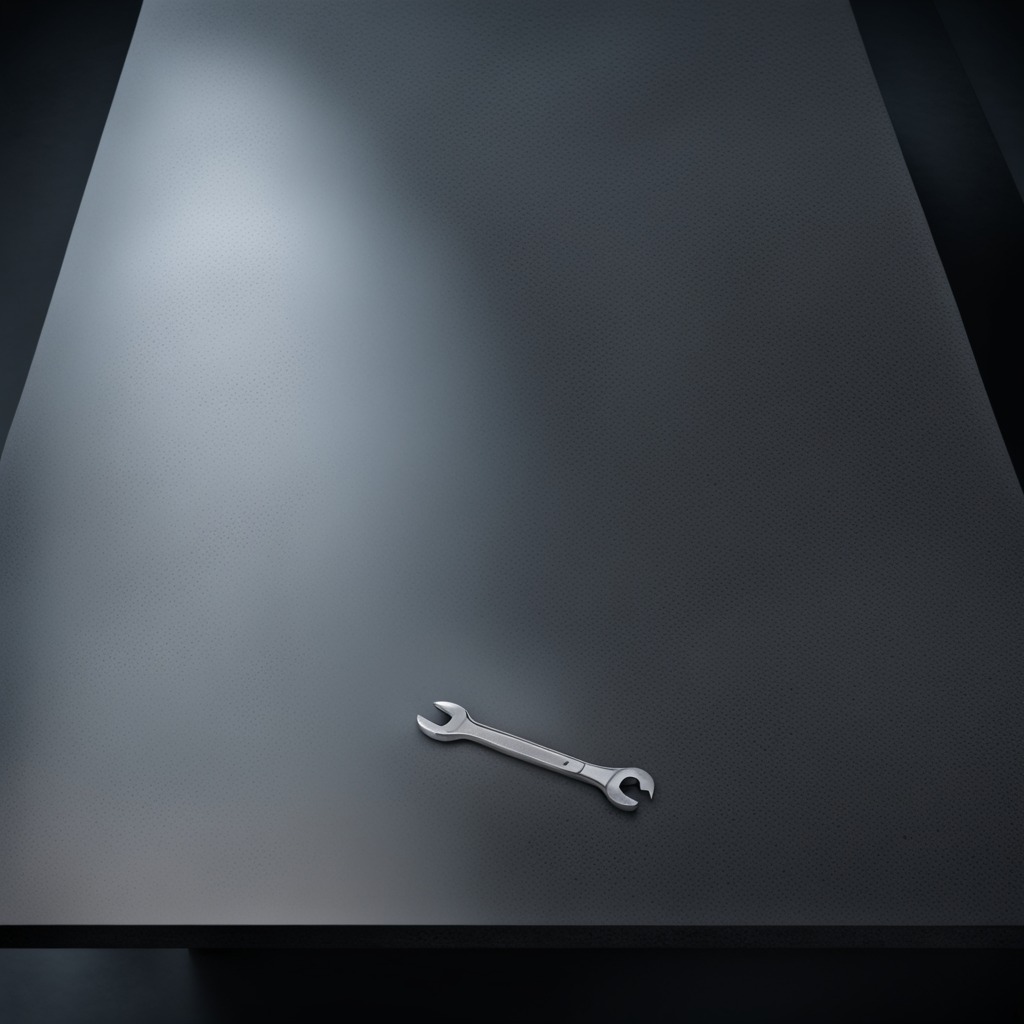
A wrench is lying on a clean granite table inside a workshop at night dim ambient light soft shadows worn but